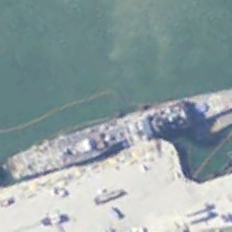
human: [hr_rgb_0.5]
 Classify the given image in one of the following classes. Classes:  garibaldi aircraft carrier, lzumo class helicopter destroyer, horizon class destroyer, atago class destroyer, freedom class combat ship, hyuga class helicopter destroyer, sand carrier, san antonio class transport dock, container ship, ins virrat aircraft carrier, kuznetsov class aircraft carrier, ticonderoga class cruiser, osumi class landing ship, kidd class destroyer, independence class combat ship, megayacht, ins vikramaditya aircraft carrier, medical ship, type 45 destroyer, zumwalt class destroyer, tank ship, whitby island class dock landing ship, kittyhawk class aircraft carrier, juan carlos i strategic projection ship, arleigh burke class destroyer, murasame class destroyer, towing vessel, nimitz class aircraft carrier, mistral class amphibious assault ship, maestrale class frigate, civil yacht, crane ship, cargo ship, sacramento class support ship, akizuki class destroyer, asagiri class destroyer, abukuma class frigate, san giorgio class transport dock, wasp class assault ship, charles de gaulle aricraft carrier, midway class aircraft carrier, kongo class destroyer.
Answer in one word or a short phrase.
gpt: Ticonderoga class cruiser